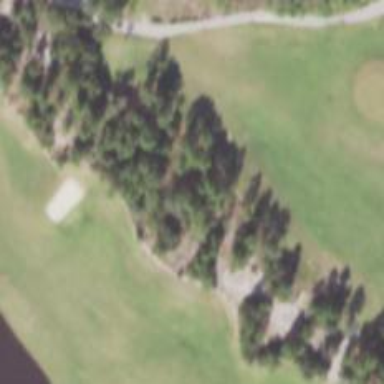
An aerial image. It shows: Sandy area is golf bunker.